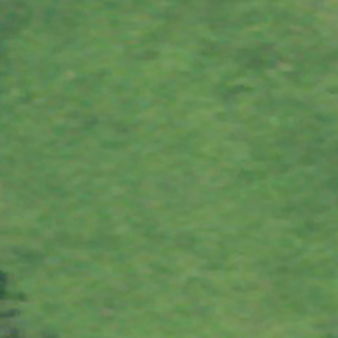
Label: other